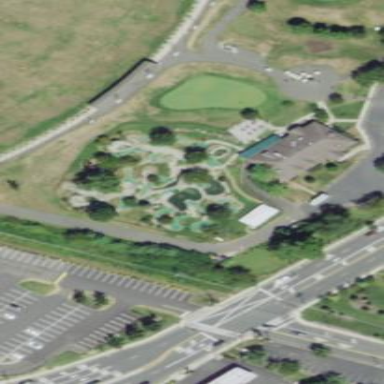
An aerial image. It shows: Miniature golf leisure land.